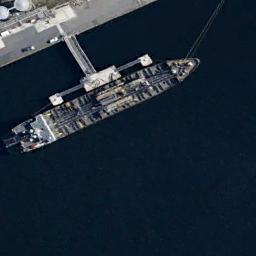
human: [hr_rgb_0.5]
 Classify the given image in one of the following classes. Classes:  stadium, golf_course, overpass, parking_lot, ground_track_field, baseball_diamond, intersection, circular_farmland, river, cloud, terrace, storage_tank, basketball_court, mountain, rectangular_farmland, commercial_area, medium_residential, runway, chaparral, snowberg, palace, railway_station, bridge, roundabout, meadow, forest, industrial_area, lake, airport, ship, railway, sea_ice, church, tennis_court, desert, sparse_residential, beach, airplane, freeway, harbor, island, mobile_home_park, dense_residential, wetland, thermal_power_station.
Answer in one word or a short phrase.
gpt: ship